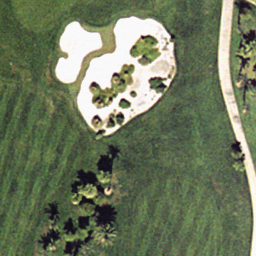
Label: golf course